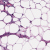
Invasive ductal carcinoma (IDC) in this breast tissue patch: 0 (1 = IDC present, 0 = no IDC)